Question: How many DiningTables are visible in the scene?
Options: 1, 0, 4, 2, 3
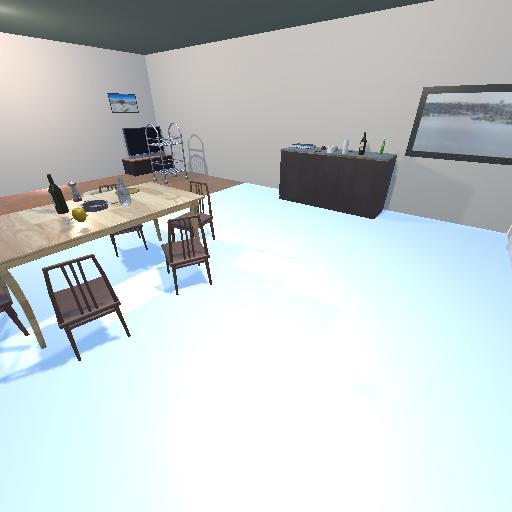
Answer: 1